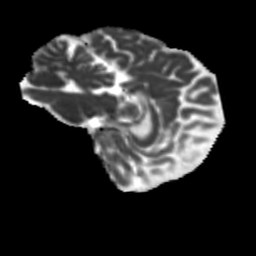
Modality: MD
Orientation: sagittal
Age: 59
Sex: female
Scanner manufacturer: siemens
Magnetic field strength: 3 T
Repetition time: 5.25 s
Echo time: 0.08 s